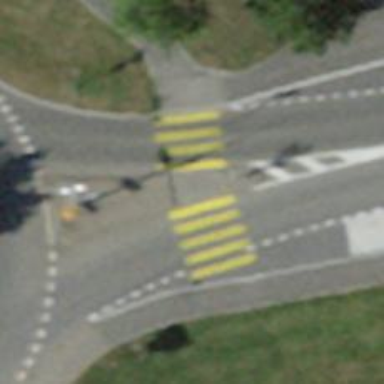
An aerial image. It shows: Uncontrolled zebra crossing with central island.